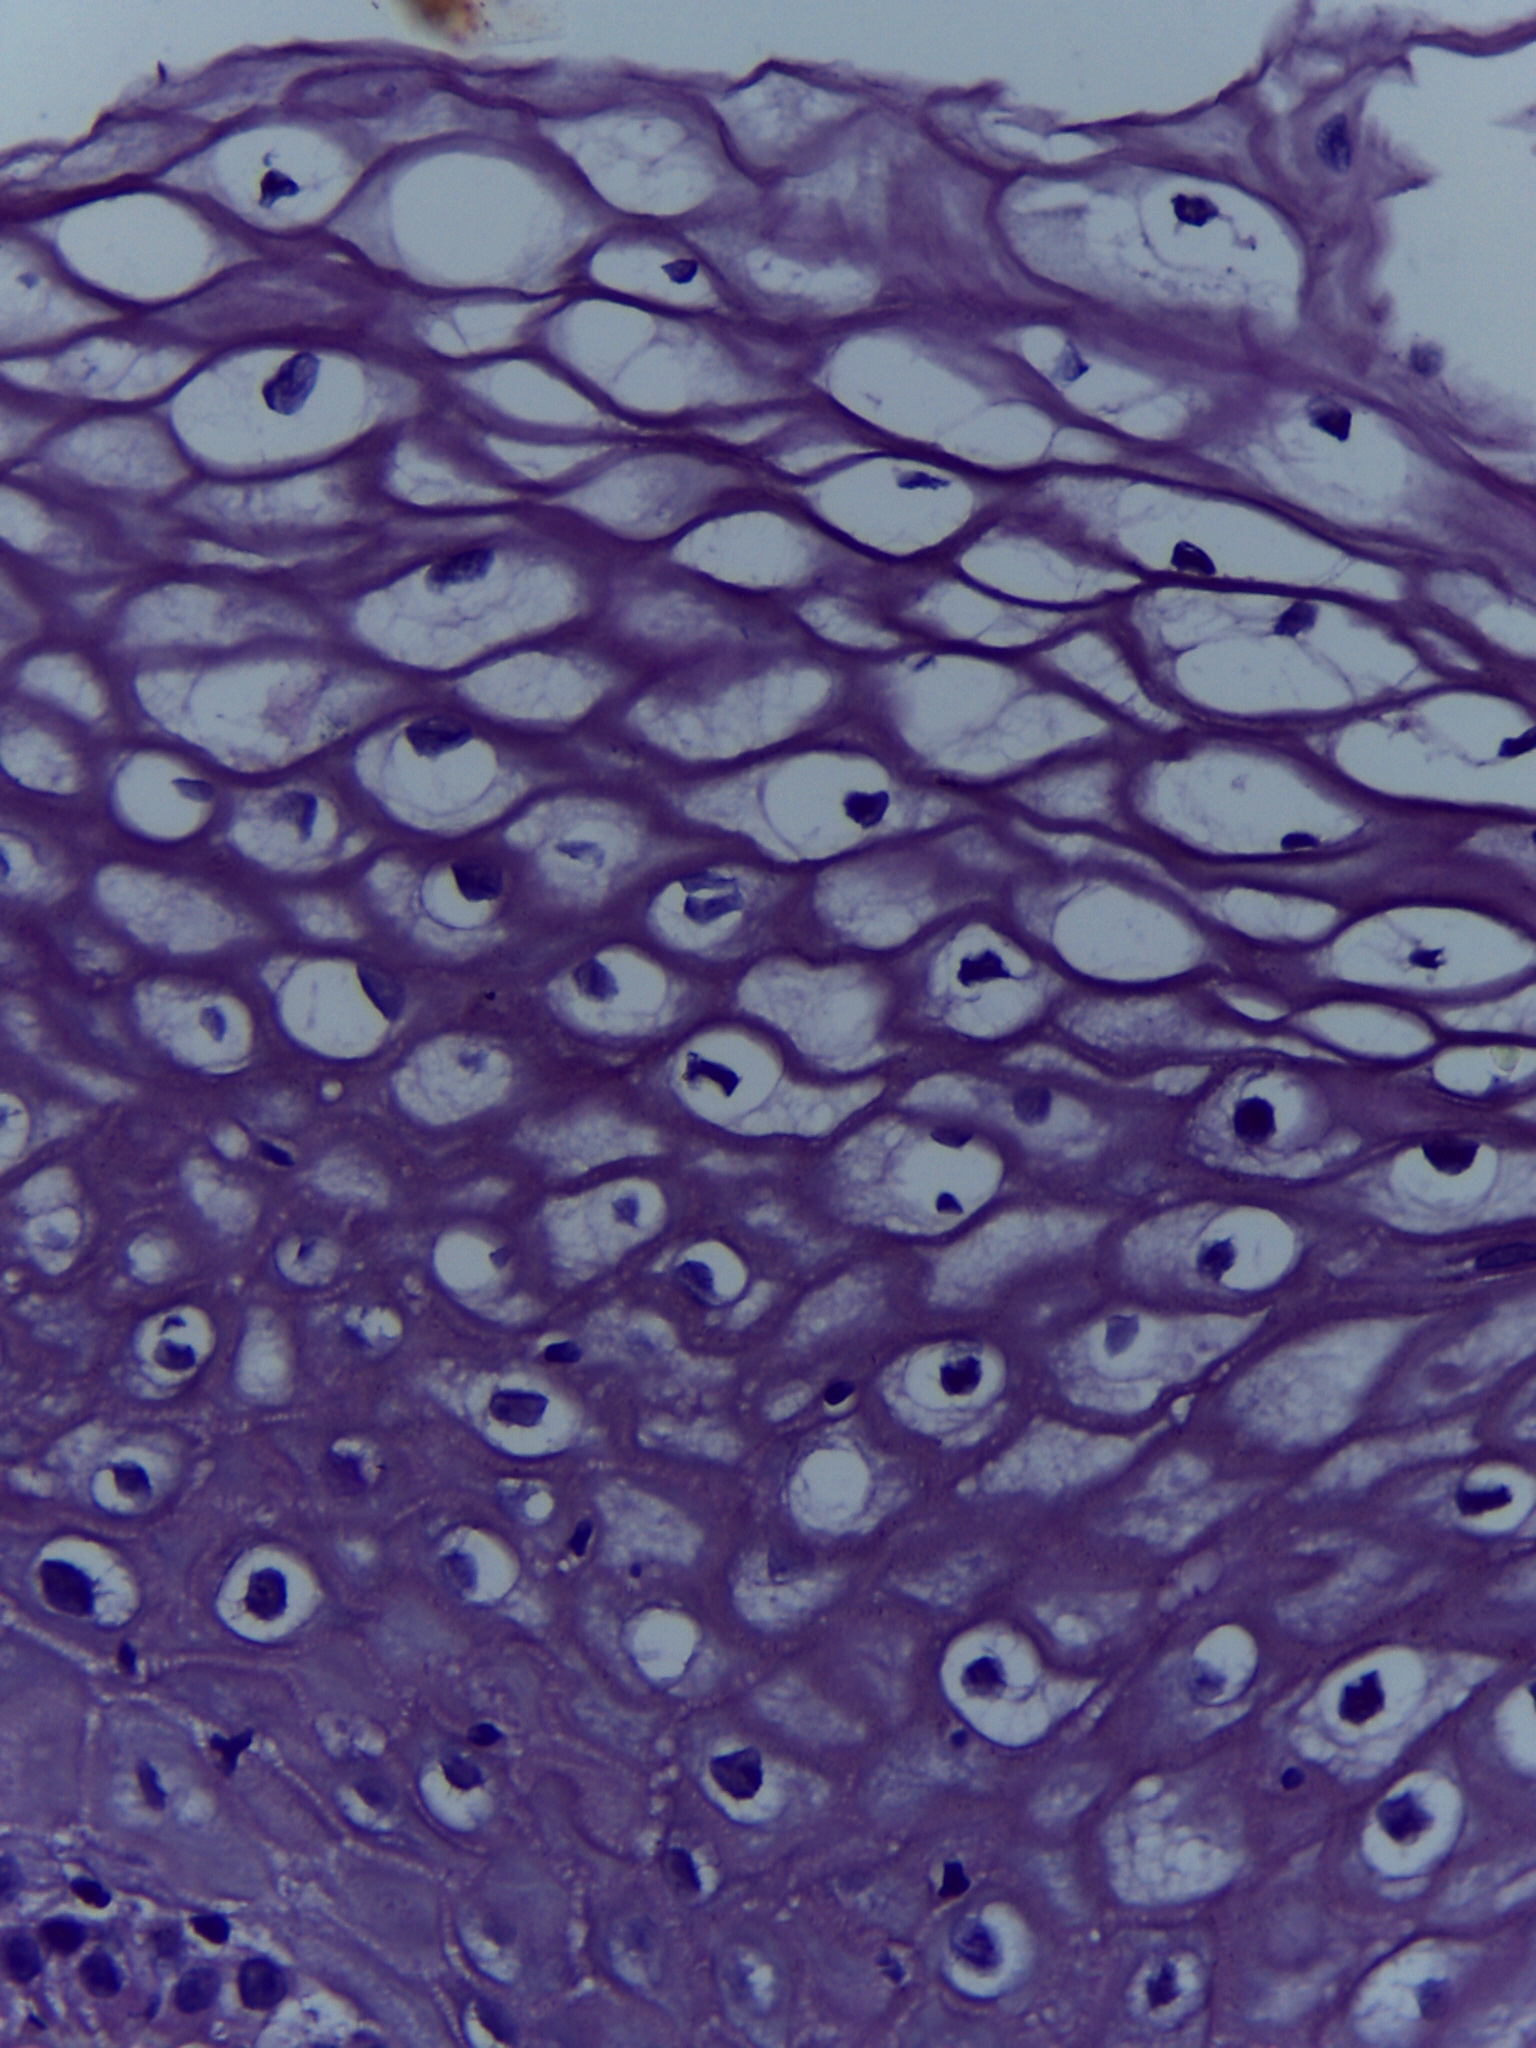
Diagnosis: Normal